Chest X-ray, PA view. Patient: 81 years old, sex F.
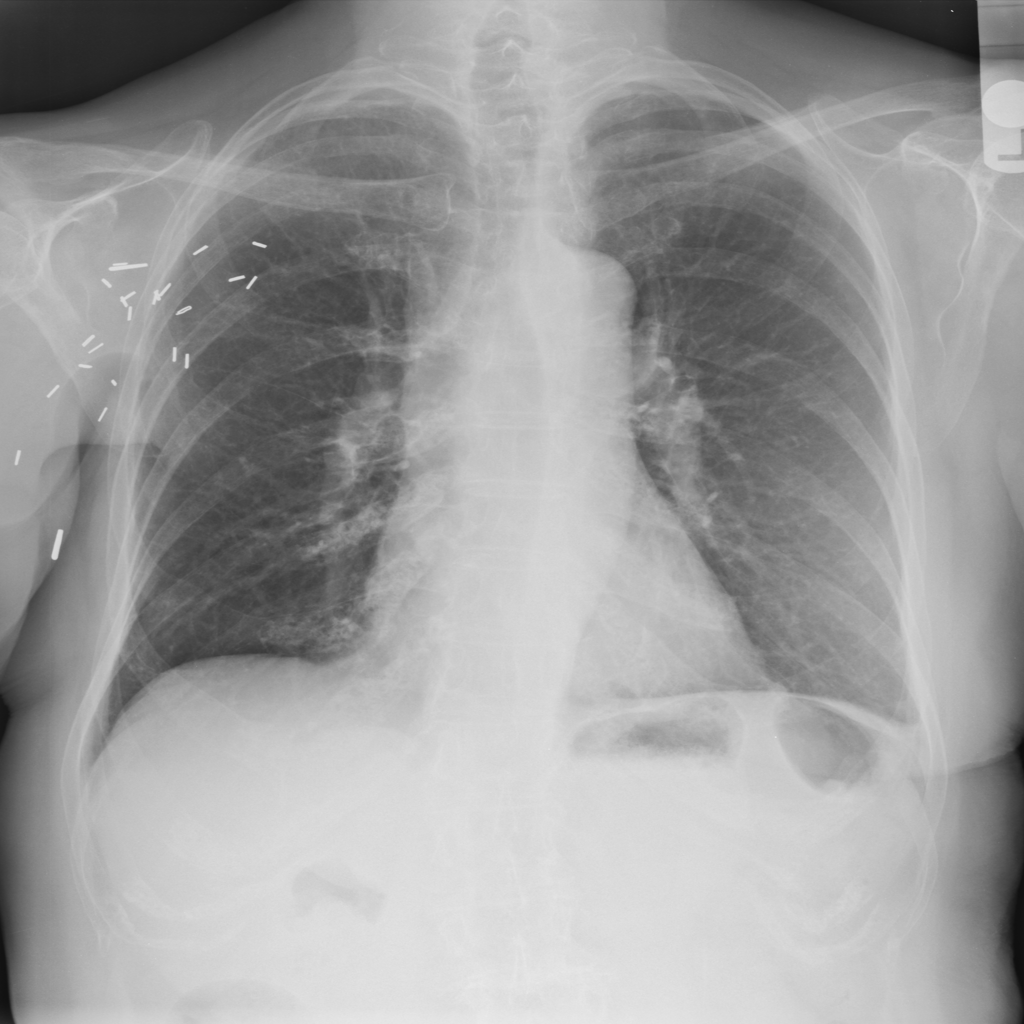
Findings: Fibrosis